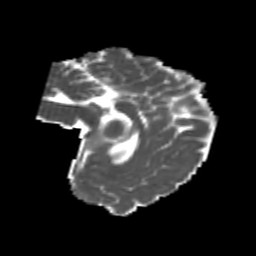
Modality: MD
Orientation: sagittal
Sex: female
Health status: healthy
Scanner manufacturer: philips
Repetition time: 7.464 s
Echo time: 0.08723 s